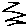
Label: zigzag